Question: in the google maps app for ios. When you select the settings button, it will show you a view of options such as "traffic", "public transit", etc.
My question is how this is done on ios.
I tried following <URL> tutorial but it says that it won't work on uinavigationviewcrollers. I have seen this partial segue of the the view in apps that use a navigational controller. How do they create that?

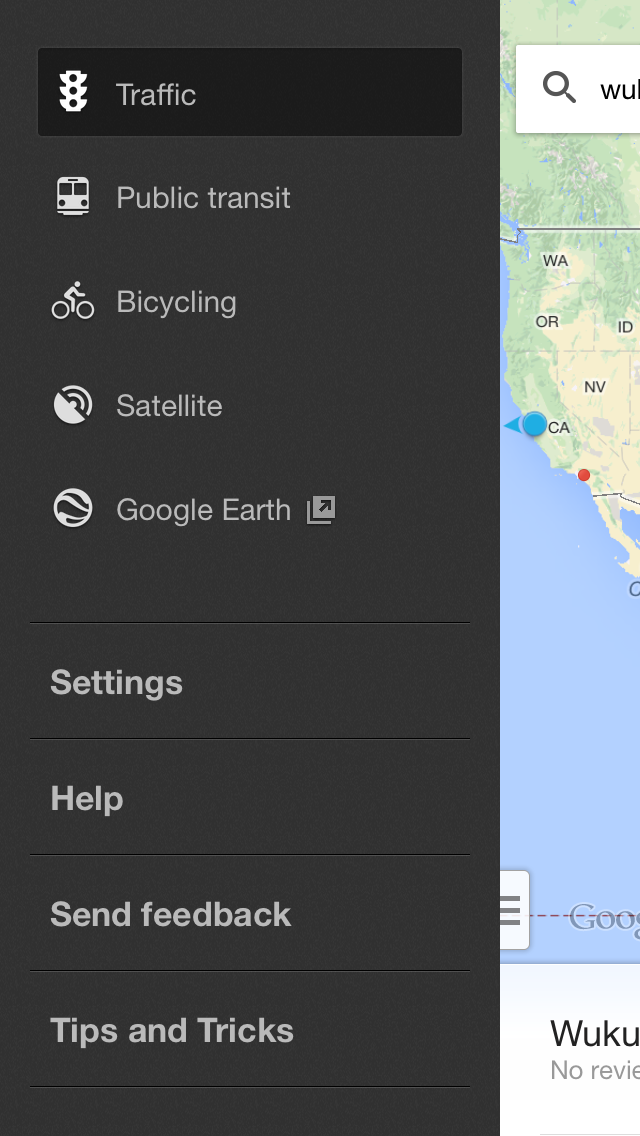
Answer: It's not a partial segue. It's not a segue at all, it use of containment view controllers.
Instead of a single view controller which transitions to a different view controller image one single master view controller. For simplicity, we'll say this view controller has two views (of the root), both of which cover the the whole screen. For this example let's think of them as "main" view and "menu" view.
Other than these two empty views, the view controller has no content. That's because this view controller does nothing other than manage other view controllers which get stuck into the two views. It will have a couple methods manage them, like 'presentInMainView:(UIViewController *)viewcontroller' and 'presentInMenuView:(UIViewController *)viewcontroller'
When the program starts running the master view controller will programmatically add the map to it's "main" view. The map view controller now cover the whole screen and looks and acts like it's the top level view controller, but it isn't. It's contained. At some point some taps the settings button and the map view controller will make a call to it's parent and say 'presentInMenuView:...' and the master view controller will then load up a second view controller into the menu view. The menu view could even be located off the left side of the screen and the master view controller animates the menu view frame to side it right covering the whole screen. Assuming the menu view controller only has content which covers the left half of the screen you'll see the map view controller hiding behind it.
That really only scratches the surface, lots can be done with container view controllers. You could create a container which lets you brings up a dozen different views all populated with view different view controllers. You could size and arrange them on all over the screen and each child view controller could still only have to deal with it's own contents.
For more info there is <URL>